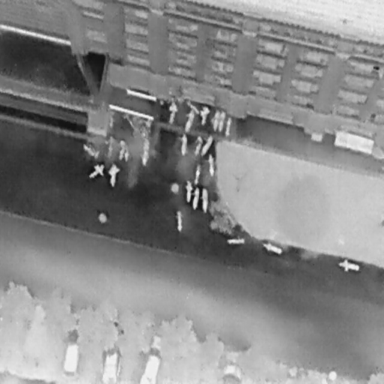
There are 32 objects shown in the infrared image, including a Person, 27 Bicycles, and four Cars.